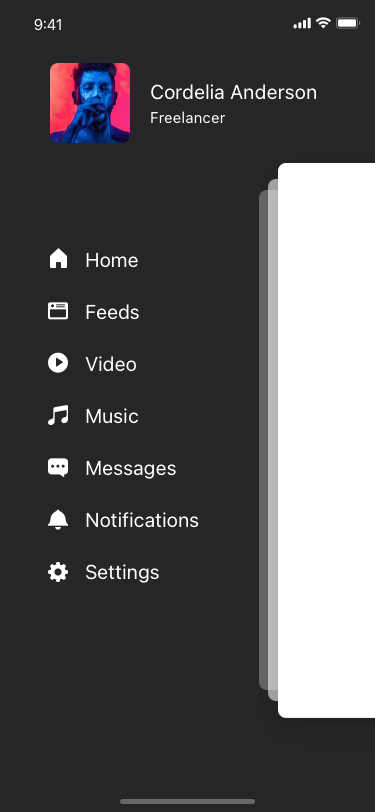
Text in this UI design:
Cordelia Anderson
Freelancer
Home
Feeds
Video
Music
Messages
Notifications
Settings